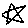
Label: star